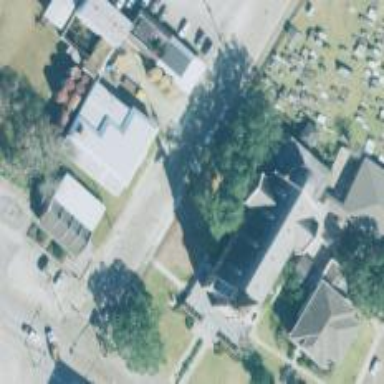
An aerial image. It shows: Church which is place of worship.